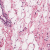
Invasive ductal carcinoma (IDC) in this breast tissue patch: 0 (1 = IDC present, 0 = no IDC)